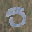
Label: 5